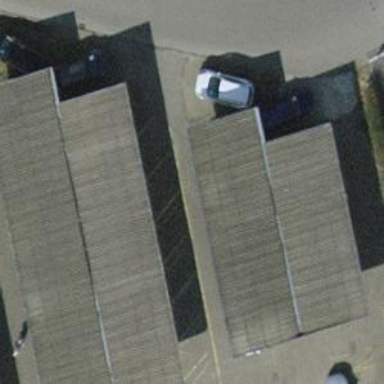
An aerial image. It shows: Group of garages.